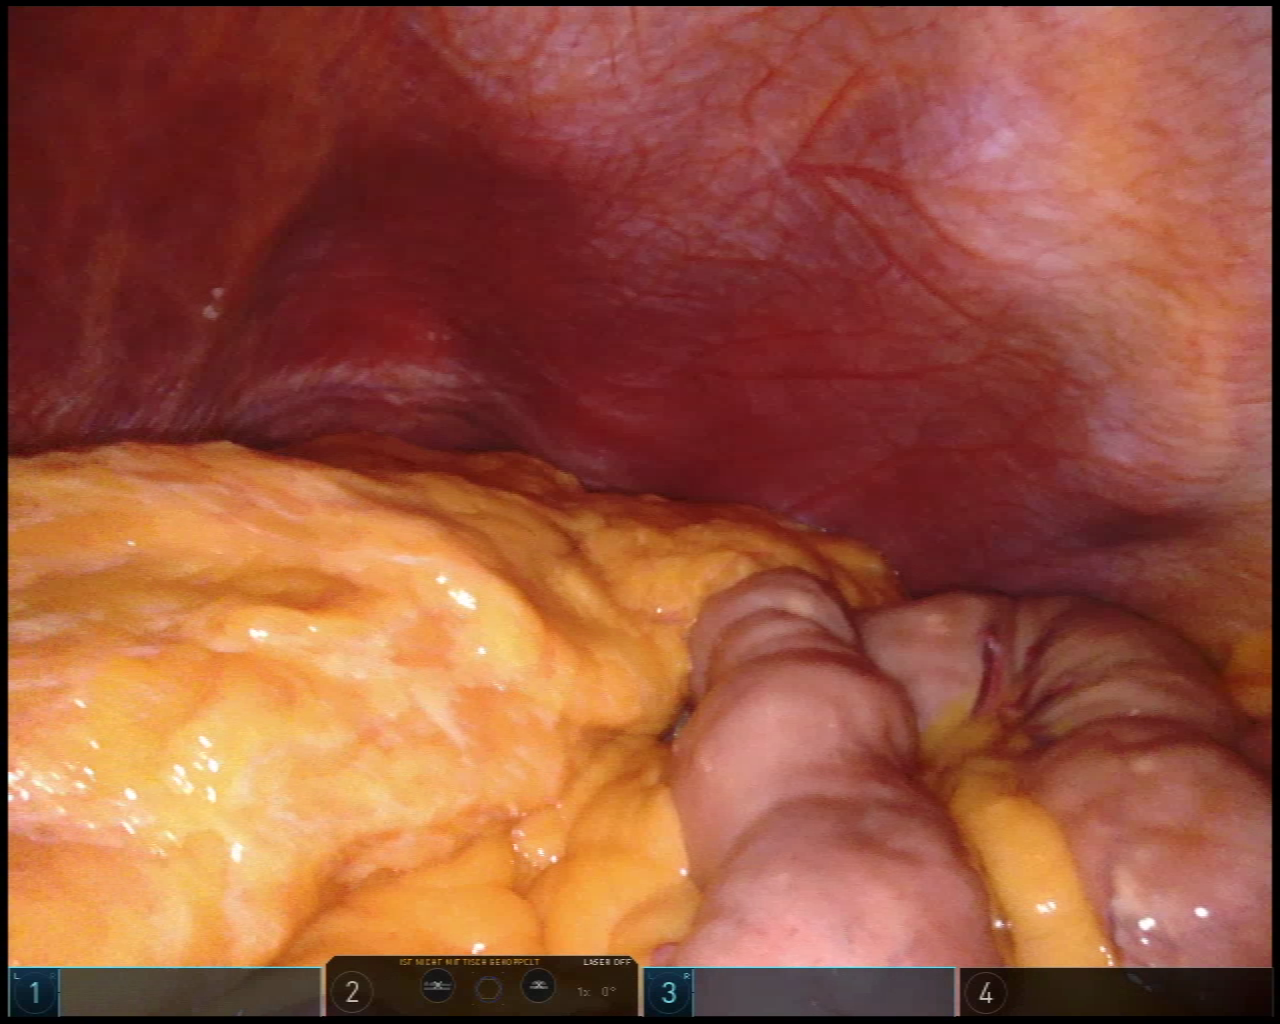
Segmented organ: abdominal_wall
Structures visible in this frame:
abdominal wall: yes
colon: yes
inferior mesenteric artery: no
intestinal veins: no
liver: no
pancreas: no
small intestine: yes
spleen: no
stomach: no
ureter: no
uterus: no
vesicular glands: no